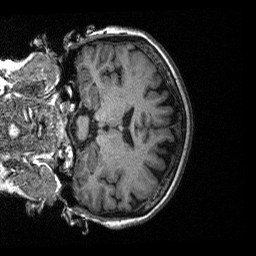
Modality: T1w
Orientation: coronal
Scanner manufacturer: siemens
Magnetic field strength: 3 T
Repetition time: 2.3 s
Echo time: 0.00226 s